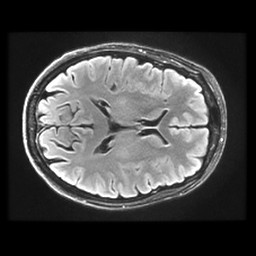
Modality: FLAIR
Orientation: axial
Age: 73
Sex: female
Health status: healthy
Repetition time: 12 s
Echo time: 0.09782 s